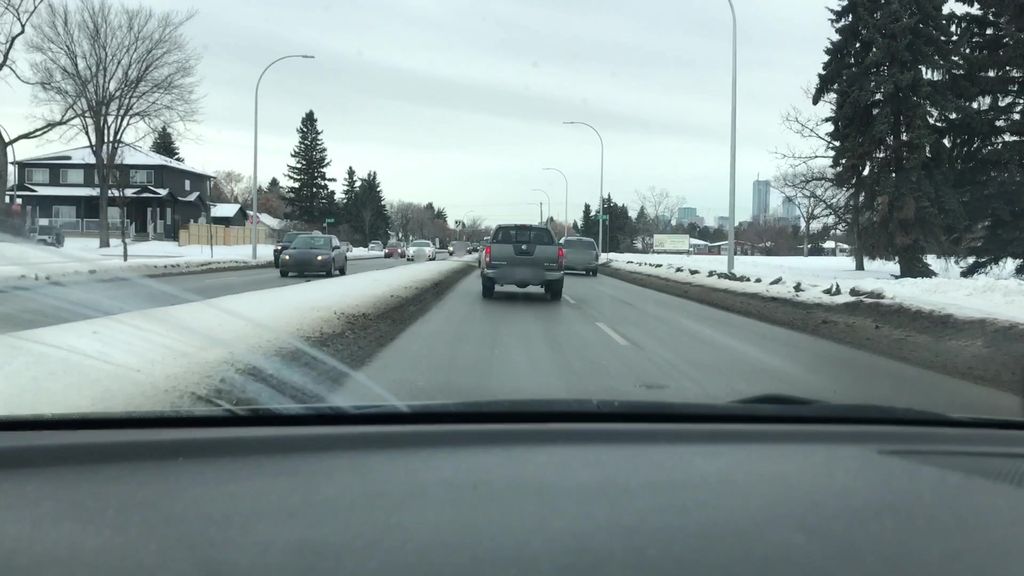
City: edmonton